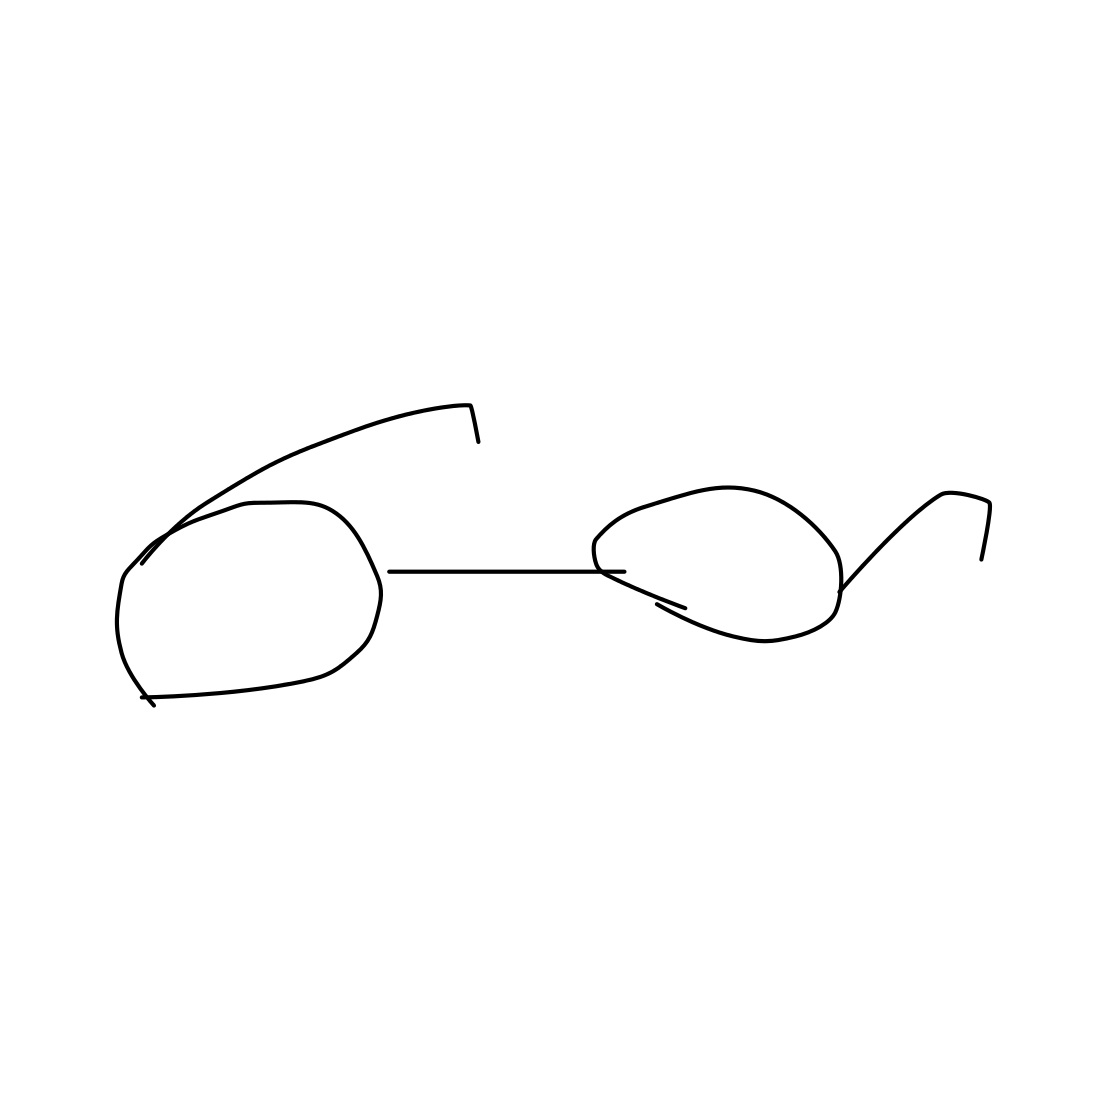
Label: eyeglasses